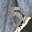
Label: 5